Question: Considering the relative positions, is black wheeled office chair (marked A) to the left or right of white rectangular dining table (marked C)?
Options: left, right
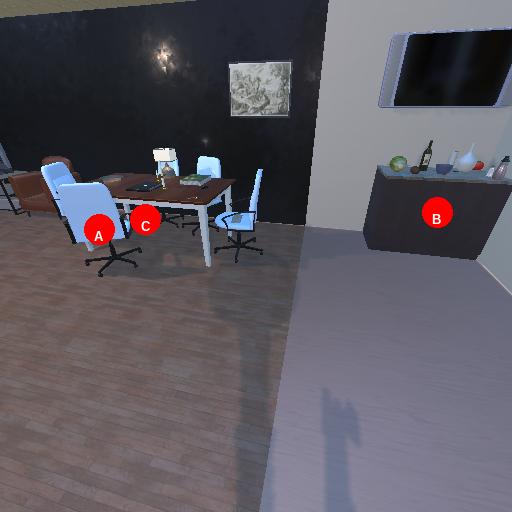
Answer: left